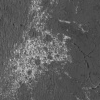
Atmospheric dust classification: not_dusty